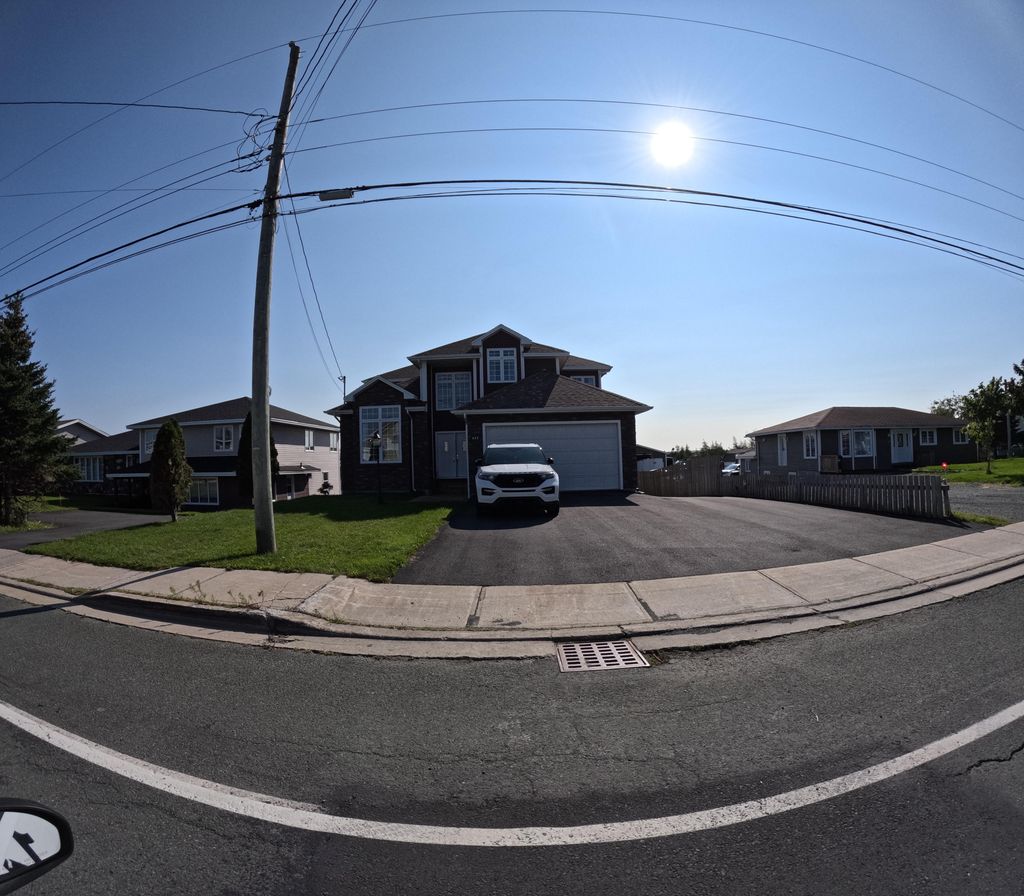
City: st_johns